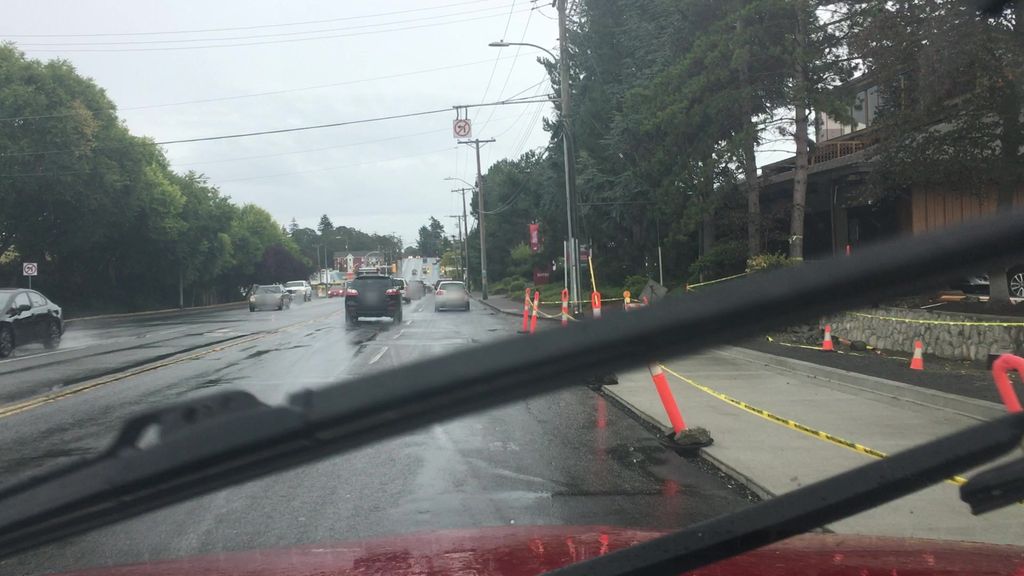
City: victoria